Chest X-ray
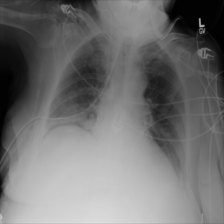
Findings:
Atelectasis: positive
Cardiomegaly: negative
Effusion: positive
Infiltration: positive
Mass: negative
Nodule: negative
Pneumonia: negative
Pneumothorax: negative
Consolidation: negative
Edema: negative
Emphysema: negative
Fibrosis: negative
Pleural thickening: negative
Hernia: negative